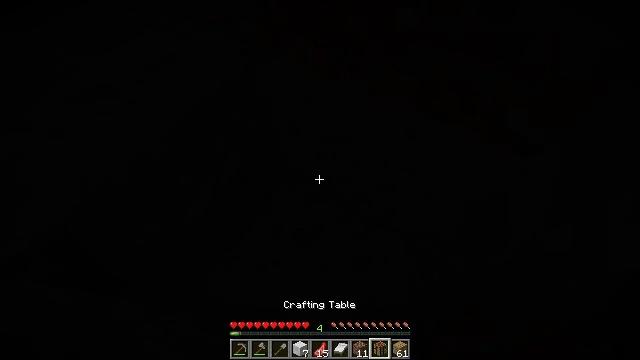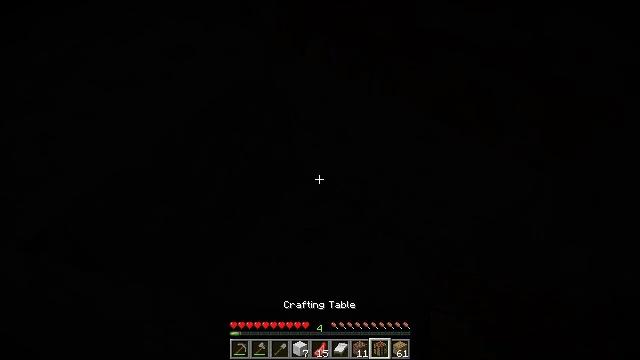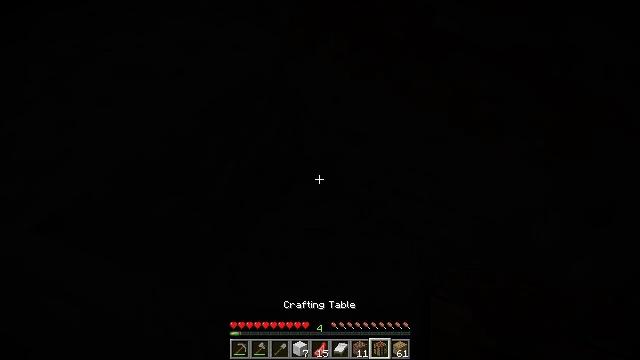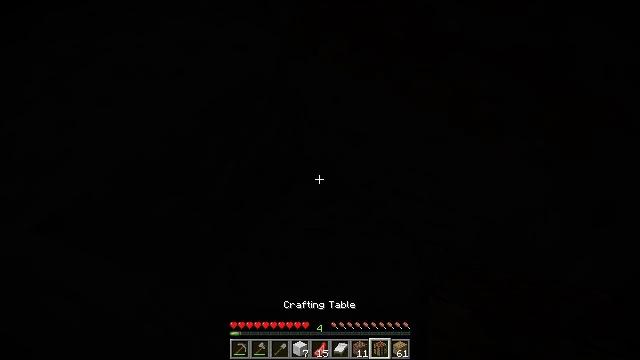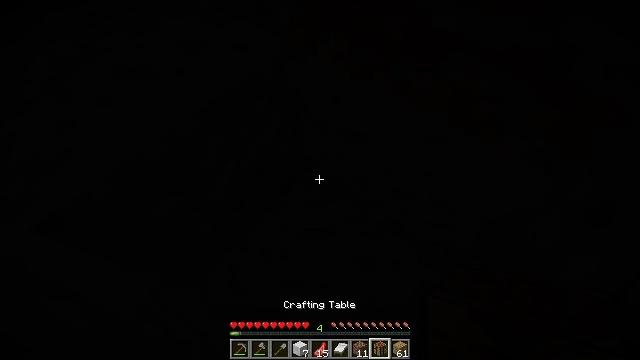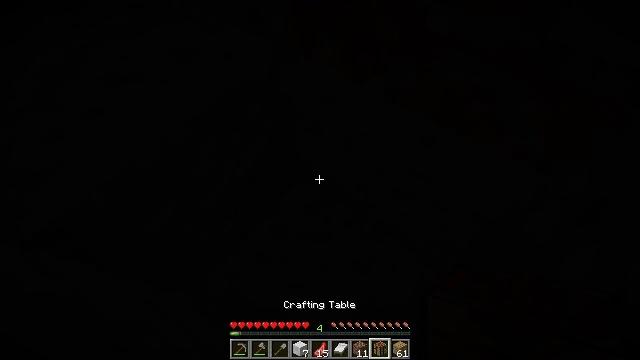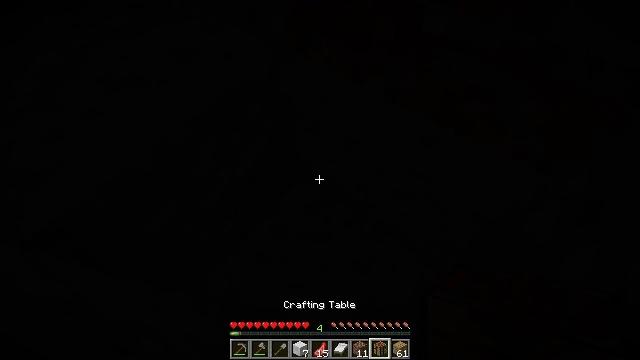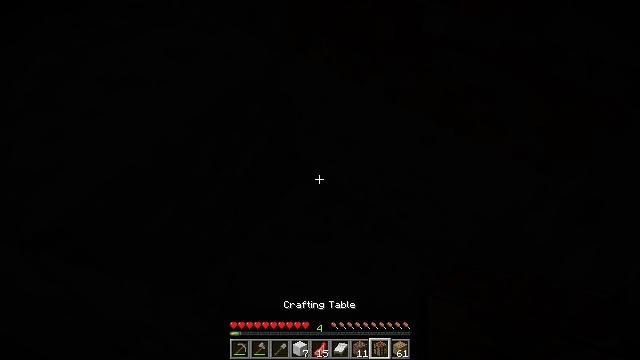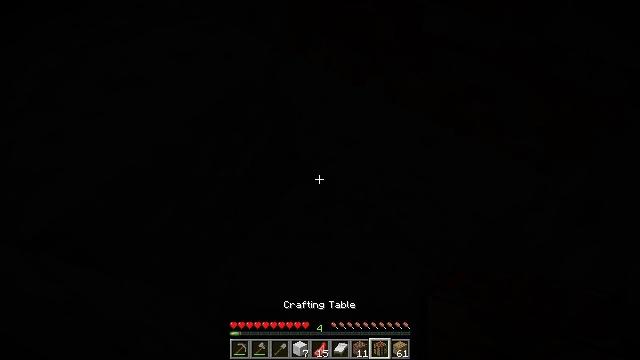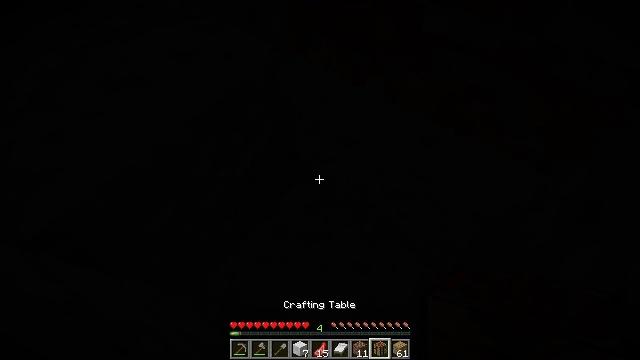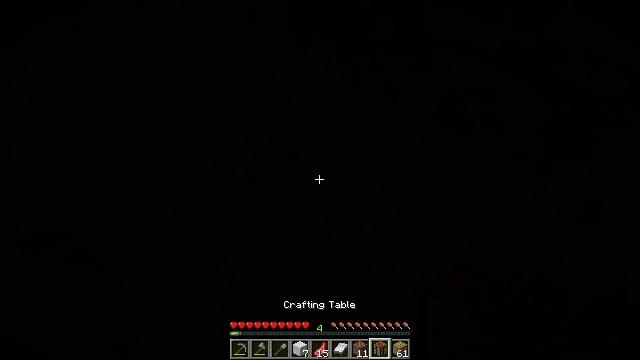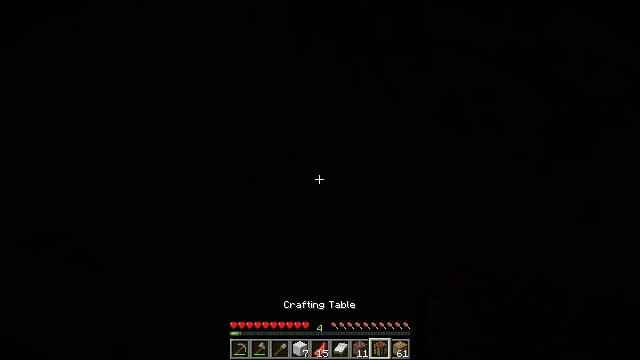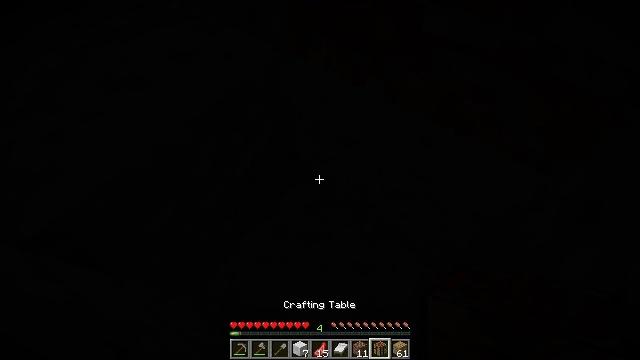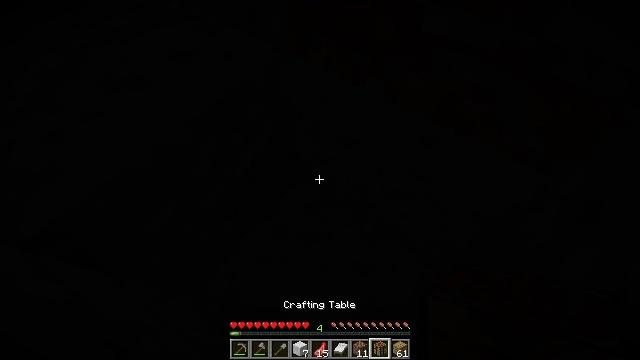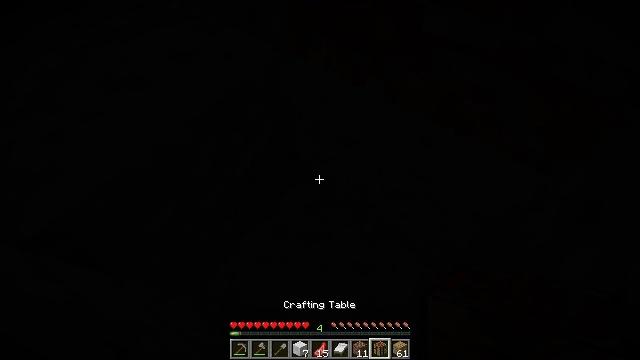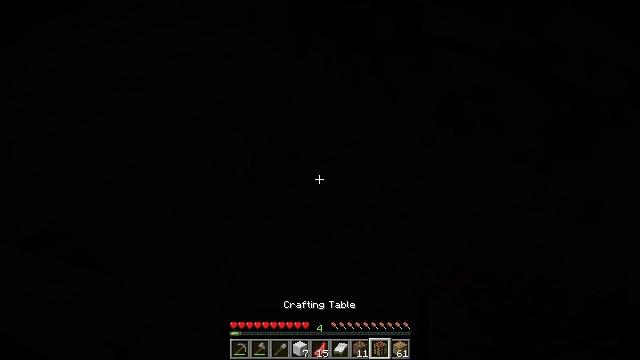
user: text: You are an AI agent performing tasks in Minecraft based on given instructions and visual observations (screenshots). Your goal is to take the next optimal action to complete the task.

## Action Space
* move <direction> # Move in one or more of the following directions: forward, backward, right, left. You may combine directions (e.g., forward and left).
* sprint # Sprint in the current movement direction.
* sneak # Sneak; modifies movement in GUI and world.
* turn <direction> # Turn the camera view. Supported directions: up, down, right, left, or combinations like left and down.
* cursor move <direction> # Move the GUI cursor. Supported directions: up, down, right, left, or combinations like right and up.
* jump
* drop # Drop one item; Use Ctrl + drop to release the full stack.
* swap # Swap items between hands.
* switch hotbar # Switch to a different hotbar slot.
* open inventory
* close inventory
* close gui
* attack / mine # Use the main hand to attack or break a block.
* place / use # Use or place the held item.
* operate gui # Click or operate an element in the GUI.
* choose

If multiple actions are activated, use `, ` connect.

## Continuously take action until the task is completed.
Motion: motion action
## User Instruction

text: Dig through gravel to clear a path.
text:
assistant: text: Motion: turn left
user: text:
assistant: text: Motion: turn left
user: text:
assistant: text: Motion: no_op
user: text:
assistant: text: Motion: no_op
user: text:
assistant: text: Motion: turn right
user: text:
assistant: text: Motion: no_op
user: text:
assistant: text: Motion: no_op
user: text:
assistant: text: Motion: no_op
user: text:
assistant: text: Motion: use / place
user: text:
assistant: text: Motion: use / place
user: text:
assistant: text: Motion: use / place
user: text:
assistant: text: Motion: no_op
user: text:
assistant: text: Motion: no_op
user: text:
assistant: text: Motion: no_op
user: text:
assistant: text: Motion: no_op
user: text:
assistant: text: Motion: no_op
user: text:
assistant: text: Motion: no_op
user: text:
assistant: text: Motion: turn left and down
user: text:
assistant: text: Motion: turn left and down
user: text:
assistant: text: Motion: turn left and down
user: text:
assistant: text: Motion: turn left and down
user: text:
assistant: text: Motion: turn left and down, use / place
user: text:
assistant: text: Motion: turn left, use / place
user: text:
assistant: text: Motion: turn left and up, use / place
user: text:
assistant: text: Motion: turn left, use / place
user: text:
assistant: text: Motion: turn left
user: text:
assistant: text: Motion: turn left
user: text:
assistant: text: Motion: turn left
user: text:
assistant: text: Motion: turn left, use / place
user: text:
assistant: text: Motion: turn left, use / place